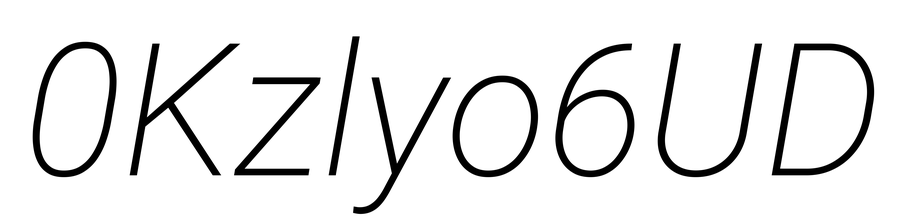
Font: Roboto-Italic_ExtraLight_Italic